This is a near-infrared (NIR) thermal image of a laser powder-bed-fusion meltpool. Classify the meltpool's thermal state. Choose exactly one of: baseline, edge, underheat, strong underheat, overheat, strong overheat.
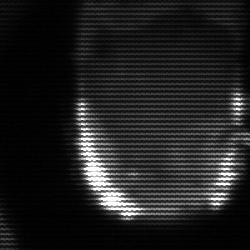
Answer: baseline